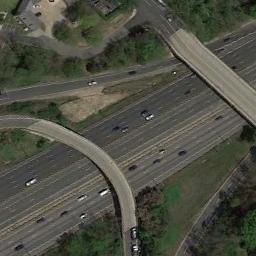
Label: overpass